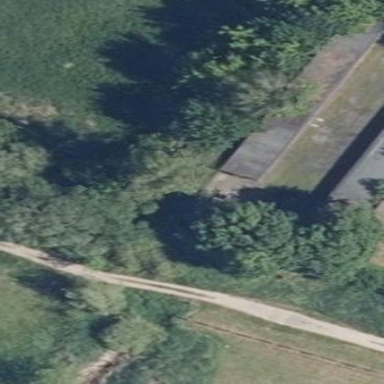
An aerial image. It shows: Group of garages.